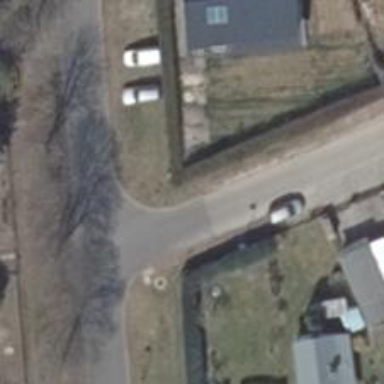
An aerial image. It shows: Smooth asphalt road in residential area.